Interaction volume radius: 5 \u00c5
Interaction volume height: 30 \u00c5
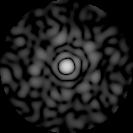
Disorder parameter: 0.8353